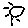
Label: sun